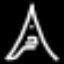
Label: The Eiffel Tower